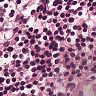
Metastatic tissue present: no